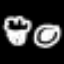
Label: donut